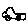
Label: car